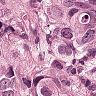
Metastatic tissue present: yes